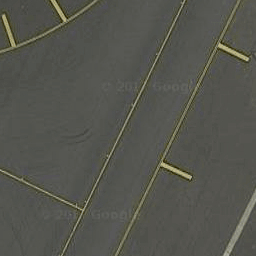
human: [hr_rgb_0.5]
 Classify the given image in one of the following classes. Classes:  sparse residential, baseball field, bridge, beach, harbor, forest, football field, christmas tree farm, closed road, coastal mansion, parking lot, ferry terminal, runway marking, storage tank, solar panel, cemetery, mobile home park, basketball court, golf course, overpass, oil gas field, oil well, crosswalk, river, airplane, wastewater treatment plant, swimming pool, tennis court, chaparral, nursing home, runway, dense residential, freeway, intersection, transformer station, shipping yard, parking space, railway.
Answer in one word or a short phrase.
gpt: runway marking